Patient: sex F, age 75
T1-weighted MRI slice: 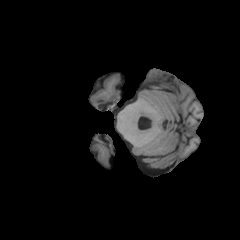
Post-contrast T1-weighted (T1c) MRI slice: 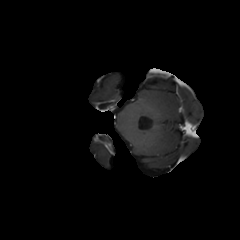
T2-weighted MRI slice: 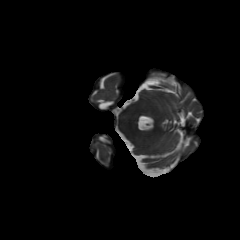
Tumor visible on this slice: no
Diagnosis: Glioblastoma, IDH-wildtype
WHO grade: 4